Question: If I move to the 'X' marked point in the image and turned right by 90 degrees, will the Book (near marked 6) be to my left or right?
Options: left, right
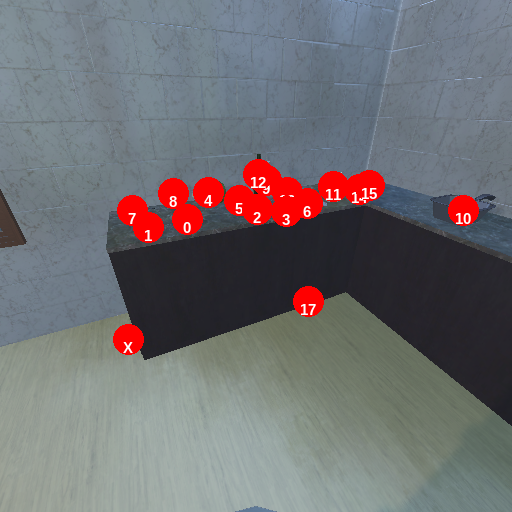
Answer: left